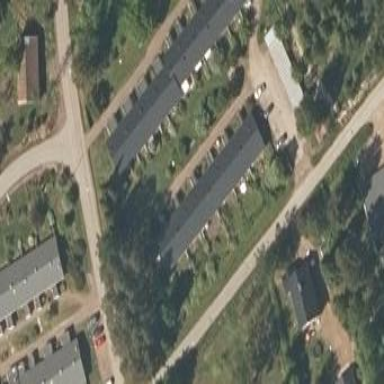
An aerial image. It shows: Terrace building.